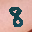
Label: 8